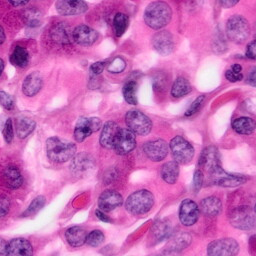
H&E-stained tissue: Pancreatic